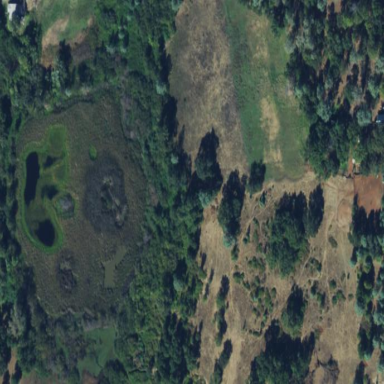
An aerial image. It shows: Marshy wetland area.